Question: When I start leksah an input form is shown (see image below). The problem is no matter what I do, nothing happens when I click on 'OK' or on 'Cancel'.
I was never able to get past this screen. I click multiple times on the two buttons in the lower right corner. Nothing.
Any idea how I can collect the meta data or skip this step?

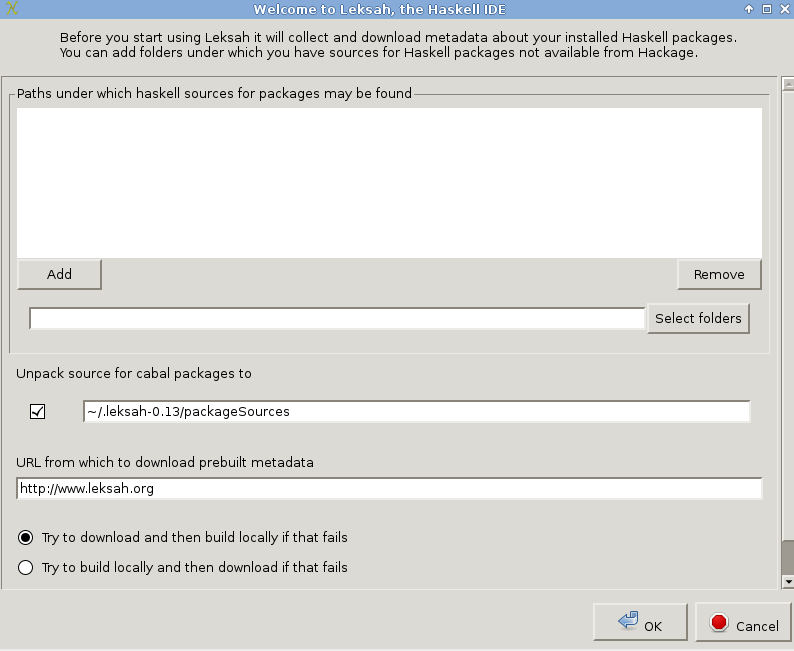
Answer: I posted in the leksah forum and someone posted a workaround.
The Answer is in this forum post:
<URL>
> Ok, finally I've got it working. As I understand, welcome screen
appears if there isn't any preferences file in ~/.leksah-0.13/
directory. So I just copied prefs.lkshp file from
~/.cabal/share/x86_64-linux-ghc-7.6.3/leksah-0.13.3.0/data and
restarted leksah. This time it opened with default 'leksah-welcome'
session. I hope this tips will help you. Sorry about my awful english.
Cheers, Alex
Then:
> I encountered the same problem. If you only copy "prefs.lkshp" file
you will get the "Error reading file....Unexpected 'M'" message.
However it will work if you copy both prefs.lkshp, AND prefscoll.lkshp